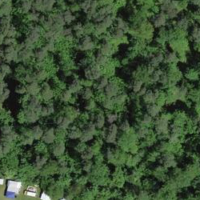
EUNIS habitat code: 41
Species observed at this site:
Fagus sylvatica